Question: I have a DataGridView with a DataGridViewTextBoxColumn, where DefaultCellStyle.WrapMode is set to True. The property AutoSizeRowsMode is set to DisplayedCells.
I now add a xml text to one row, that has a very long line (length > 4000 chars).
I have the problem, that this line is not shown, but just empty white space. Additionally not thew whole text is shown, but cut, so that the last line is not shown.

I tried to figure out the smallest number of characters in the line, that show that behaviour: if there are 5460 or more character in one line.
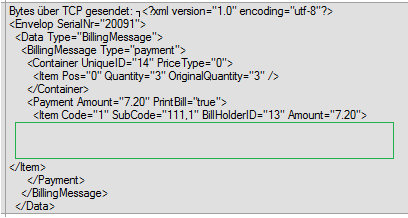
Answer: After searching around with the value 5460 I found this answer: <URL>
It's a bug in the DataGridView: <URL>